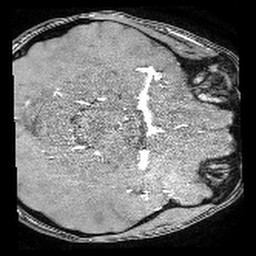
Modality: angio
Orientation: axial
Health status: ill
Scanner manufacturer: philips
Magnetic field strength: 3 T
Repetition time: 0.018 s
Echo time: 0.003454 s